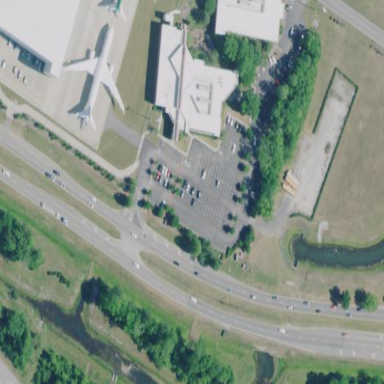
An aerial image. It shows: Asphalt parking lot.